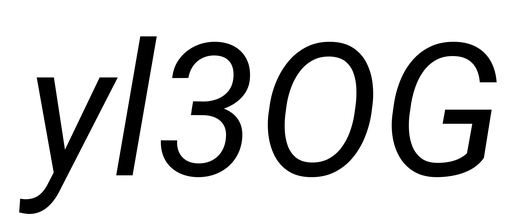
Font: Roboto-Italic_Italic